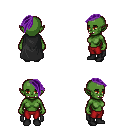
a pixel art fantasy rpg character, female body template, orc, green skin, black cape, red pants, purple long mohawk hairstyle, black shoes, four views (front, back, left, right), 2x2 character sprite sheet, small pixel art, hard edges, no anti-aliasing